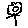
Label: flower